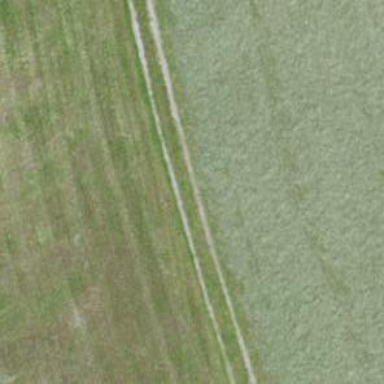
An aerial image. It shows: Track with grade2 tracktype.